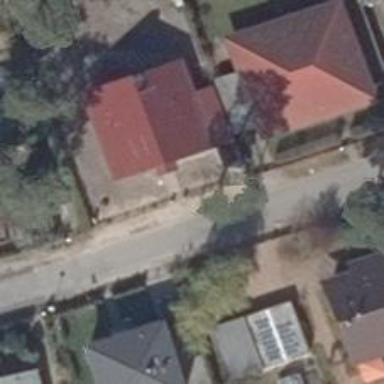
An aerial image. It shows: Driveway.